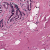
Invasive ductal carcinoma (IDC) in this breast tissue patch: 0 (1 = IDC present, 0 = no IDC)